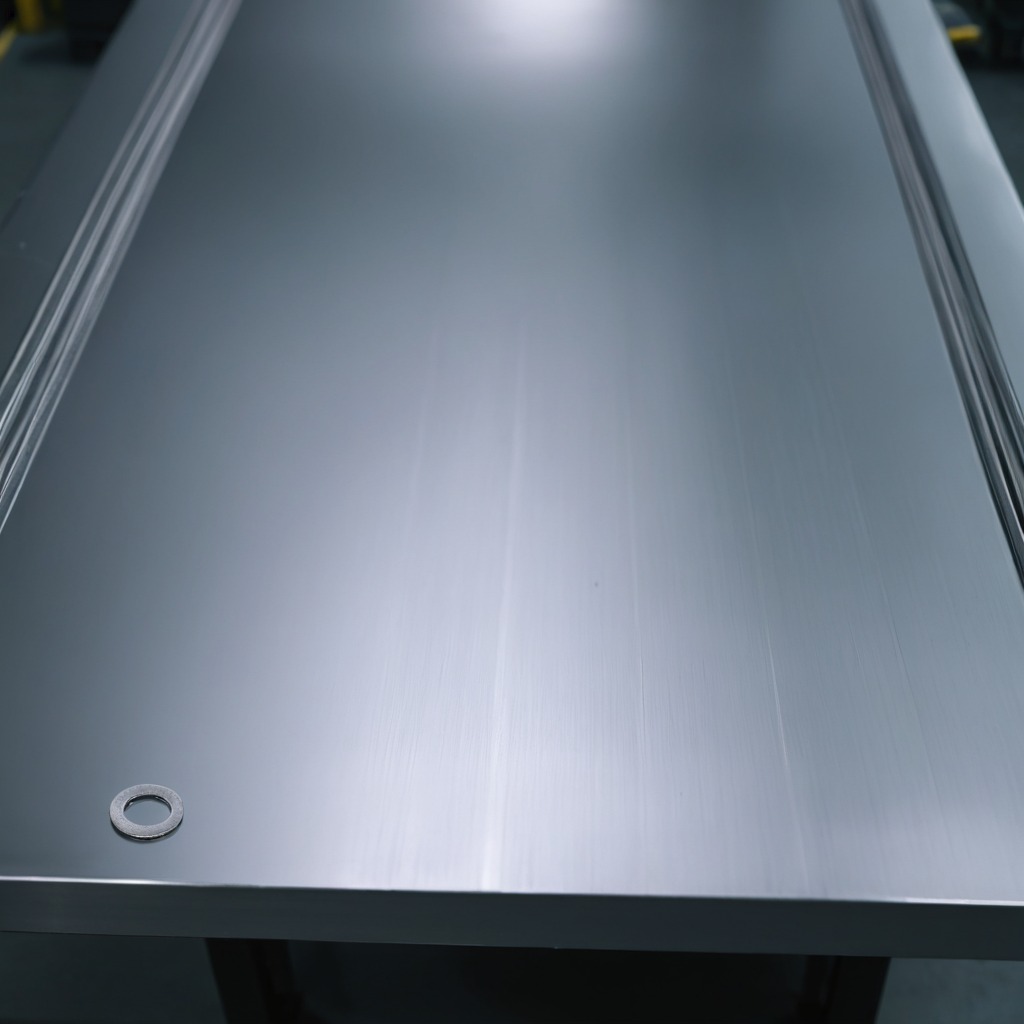
A flat metal washer lies on the metal table.